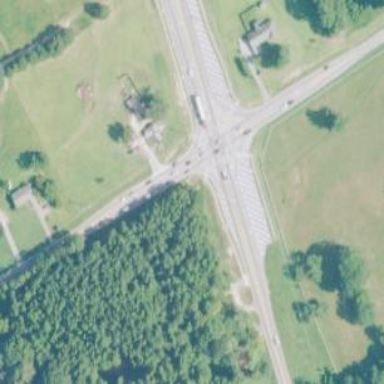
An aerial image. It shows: Crossing on the road.